Question:
I used square progress bar library from <URL>, everything is working fine but i want to make the bar should fill my image.. anyone having idea regarding this.???
'''
import java.text.DecimalFormat;
import net.yscs.android.square_progressbar.utils.CalculationUtil;
import net.yscs.android.square_progressbar.utils.PercentStyle;
import android.content.Context;
import android.graphics.Canvas;
import android.graphics.Paint;
import android.graphics.Paint.Align;
import android.graphics.Paint.Style;
import android.graphics.Path;
import android.util.AttributeSet;
import android.view.View;
public class SquareProgressView extends View {
private double progress;
private final Paint progressBarPaint;
private final Paint outlinePaint;
private final Paint textPaint;
private float widthInDp = 10;
private float strokewidth = 0;
private Canvas canvas;
private boolean outline = false;
private boolean startline = false;
private boolean showProgress = false;
private PercentStyle percentSettings = new PercentStyle(Align.CENTER, 150,
true);
private boolean clearOnHundred = false;
public SquareProgressView(Context context) {
super(context);
progressBarPaint = new Paint();
progressBarPaint.setColor(context.getResources().getColor(
android.R.color.holo_green_dark));
progressBarPaint.setStrokeWidth(CalculationUtil.convertDpToPx(
widthInDp, getContext()));
progressBarPaint.setAntiAlias(true);
progressBarPaint.setStyle(Style.STROKE);
outlinePaint = new Paint();
outlinePaint.setColor(context.getResources().getColor(
android.R.color.black));
outlinePaint.setStrokeWidth(1);
outlinePaint.setAntiAlias(true);
outlinePaint.setStyle(Style.STROKE);
textPaint = new Paint();
textPaint.setColor(context.getResources().getColor(
android.R.color.black));
textPaint.setAntiAlias(true);
textPaint.setStyle(Style.STROKE);
}
public SquareProgressView(Context context, AttributeSet attrs, int defStyle) {
super(context, attrs, defStyle);
progressBarPaint = new Paint();
progressBarPaint.setColor(context.getResources().getColor(
android.R.color.holo_green_dark));
progressBarPaint.setStrokeWidth(CalculationUtil.convertDpToPx(
widthInDp, getContext()));
progressBarPaint.setAntiAlias(true);
progressBarPaint.setStyle(Style.STROKE);
outlinePaint = new Paint();
outlinePaint.setColor(context.getResources().getColor(
android.R.color.black));
outlinePaint.setStrokeWidth(1);
outlinePaint.setAntiAlias(true);
outlinePaint.setStyle(Style.STROKE);
textPaint = new Paint();
textPaint.setColor(context.getResources().getColor(
android.R.color.black));
textPaint.setAntiAlias(true);
textPaint.setStyle(Style.STROKE);
}
public SquareProgressView(Context context, AttributeSet attrs) {
super(context, attrs);
progressBarPaint = new Paint();
progressBarPaint.setColor(context.getResources().getColor(
android.R.color.holo_green_dark));
progressBarPaint.setStrokeWidth(CalculationUtil.convertDpToPx(
widthInDp, getContext()));
progressBarPaint.setAntiAlias(true);
progressBarPaint.setStyle(Style.STROKE);
outlinePaint = new Paint();
outlinePaint.setColor(context.getResources().getColor(
android.R.color.black));
outlinePaint.setStrokeWidth(1);
outlinePaint.setAntiAlias(true);
outlinePaint.setStyle(Style.STROKE);
textPaint = new Paint();
textPaint.setColor(context.getResources().getColor(
android.R.color.black));
textPaint.setAntiAlias(true);
textPaint.setStyle(Style.STROKE);
}
@Override
protected void onDraw(Canvas canvas) {
this.canvas = canvas;
super.onDraw(canvas);
strokewidth = CalculationUtil.convertDpToPx(widthInDp, getContext());
float scope = canvas.getWidth() + canvas.getHeight()
+ canvas.getHeight() + canvas.getWidth();
float percent = (scope / 100) * Float.valueOf(String.valueOf(progress));
float halfOfTheImage = canvas.getWidth() / 2;
if (outline) {
drawOutline();
}
if (isStartline()) {
drawStartline();
}
if (showProgress) {
drawPercent(percentSettings);
}
if (clearOnHundred && progress == 100.0) {
return;
}
Path path = new Path();
if (percent > halfOfTheImage) {
paintFirstHalfOfTheTop(canvas);
float second = percent - halfOfTheImage;
if (second > canvas.getHeight()) {
paintRightSide(canvas);
float third = second - canvas.getHeight();
if (third > canvas.getWidth()) {
paintBottomSide(canvas);
float forth = third - canvas.getWidth();
if (forth > canvas.getHeight()) {
paintLeftSide(canvas);
float fifth = forth - canvas.getHeight();
if (fifth == halfOfTheImage) {
paintSecondHalfOfTheTop(canvas);
} else {
path.moveTo(strokewidth, (strokewidth / 2));
path.lineTo(strokewidth + fifth, (strokewidth / 2));
canvas.drawPath(path, progressBarPaint);
}
} else {
path.moveTo((strokewidth / 2), canvas.getHeight()
- strokewidth);
path.lineTo((strokewidth / 2), canvas.getHeight()
- forth);
canvas.drawPath(path, progressBarPaint);
}
} else {
path.moveTo(canvas.getWidth() - strokewidth,
canvas.getHeight() - (strokewidth / 2));
path.lineTo(canvas.getWidth() - third, canvas.getHeight()
- (strokewidth / 2));
canvas.drawPath(path, progressBarPaint);
}
} else {
path.moveTo(canvas.getWidth() - (strokewidth / 2), strokewidth);
path.lineTo(canvas.getWidth() - (strokewidth / 2), strokewidth
+ second);
canvas.drawPath(path, progressBarPaint);
}
} else {
path.moveTo(halfOfTheImage, strokewidth / 2);
path.lineTo(halfOfTheImage + percent, strokewidth / 2);
canvas.drawPath(path, progressBarPaint);
}
}
private void drawStartline() {
Path outlinePath = new Path();
outlinePath.moveTo(canvas.getWidth() / 2, 0);
outlinePath.lineTo(canvas.getWidth() / 2, strokewidth);
canvas.drawPath(outlinePath, outlinePaint);
}
private void drawOutline() {
Path outlinePath = new Path();
outlinePath.moveTo(0, 0);
outlinePath.lineTo(canvas.getWidth(), 0);
outlinePath.lineTo(canvas.getWidth(), canvas.getHeight());
outlinePath.lineTo(0, canvas.getHeight());
outlinePath.lineTo(0, 0);
canvas.drawPath(outlinePath, outlinePaint);
}
public void paintFirstHalfOfTheTop(Canvas canvas) {
Path path = new Path();
path.moveTo(canvas.getWidth() / 2, strokewidth / 2);
path.lineTo(canvas.getWidth() + strokewidth, strokewidth / 2);
canvas.drawPath(path, progressBarPaint);
}
public void paintRightSide(Canvas canvas) {
Path path = new Path();
path.moveTo(canvas.getWidth() - (strokewidth / 2), strokewidth);
path.lineTo(canvas.getWidth() - (strokewidth / 2), canvas.getHeight());
canvas.drawPath(path, progressBarPaint);
}
public void paintBottomSide(Canvas canvas) {
Path path = new Path();
path.moveTo(canvas.getWidth() - strokewidth, canvas.getHeight()
- (strokewidth / 2));
path.lineTo(0, canvas.getHeight() - (strokewidth / 2));
canvas.drawPath(path, progressBarPaint);
}
public void paintLeftSide(Canvas canvas) {
Path path = new Path();
path.moveTo((strokewidth / 2), canvas.getHeight() - strokewidth);
path.lineTo((strokewidth / 2), 0);
canvas.drawPath(path, progressBarPaint);
}
public void paintSecondHalfOfTheTop(Canvas canvas) {
Path path = new Path();
path.moveTo(strokewidth, (strokewidth / 2));
path.lineTo(canvas.getWidth() / 2, (strokewidth / 2));
canvas.drawPath(path, progressBarPaint);
}
public double getProgress() {
return progress;
}
public void setProgress(double progress) {
this.progress = progress;
this.invalidate();
}
public void setColor(int color) {
progressBarPaint.setColor(color);
this.invalidate();
}
/**
* @return the border
*/
public float getWidthInDp() {
return widthInDp;
}
/**
* @return the border
*/
public void setWidthInDp(int width) {
this.widthInDp = width;
progressBarPaint.setStrokeWidth(CalculationUtil.convertDpToPx(
widthInDp, getContext()));
this.invalidate();
}
public boolean isOutline() {
return outline;
}
public void setOutline(boolean outline) {
this.outline = outline;
this.invalidate();
}
public boolean isStartline() {
return startline;
}
public void setStartline(boolean startline) {
this.startline = startline;
this.invalidate();
}
private void drawPercent(PercentStyle setting) {
textPaint.setTextAlign(setting.getAlign());
if (setting.getTextSize() == 0) {
textPaint.setTextSize((canvas.getHeight() / 10) * 4);
} else {
textPaint.setTextSize(setting.getTextSize());
}
String percentString = new DecimalFormat("###").format(getProgress());
if (setting.isPercentSign()) {
percentString = percentString + percentSettings.getCustomText();
}
textPaint.setColor(percentSettings.getTextColor());
canvas.drawText(
percentString,
canvas.getWidth() / 2,
(int) ((canvas.getHeight() / 2) - ((textPaint.descent() + textPaint
.ascent()) / 2)), textPaint);
}
public boolean isShowProgress() {
return showProgress;
}
public void setShowProgress(boolean showProgress) {
this.showProgress = showProgress;
this.invalidate();
}
public void setPercentStyle(PercentStyle percentSettings) {
this.percentSettings = percentSettings;
this.invalidate();
}
public PercentStyle getPercentStyle() {
return percentSettings;
}
public void setClearOnHundred(boolean clearOnHundred) {
this.clearOnHundred = clearOnHundred;
this.invalidate();
}
public boolean isClearOnHundred() {
return clearOnHundred;
}
}
'''
above code is used to create square shape progressbar.
Thanks in Advance.
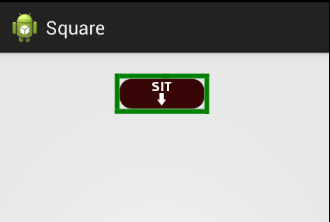
Answer: I thought about adding this possibility to the library a few weeks ago. But the problem is, that I'm using a <URL>. But I did a bit of research and found these two ways on how you can draw rounded corners in general:
This (<URL> offers. But the problem here is that you need to give the method a rectangular which then gets rounded corners. As I said above, I'm using a path to draw the progress. So as far as I can see, you can't use that for my library code to add the possibility for rounded corners.
The path itself has two methods (<URL> to work with arcs. But the problem is, that if you use them to apply some rounded corners to the path, you then have the problem of displaying the right percentage. Because you need a different way of calculating how far the arcs can go. So this would be a possibility, but it needs a rewrite/extension of my current progress-calculation.
Maybe there is another solution that I haven't thought off. But for the moment there is no supported way in the library to solve this. But you can try it with the two arc-methods from above. If you want that I (or somebody else) takes a try to add this to the library, please add a new <URL>.